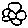
Label: flower